Question: I'm new to developing on the Mac and am looking to implement an interface similar to Spotlight's - the main part which seems to be an expanding table/grid view.

I was wondering if there is a component Apple provides for creating something like this or is available open source else where.
Of course if not I'll just try and work something out myself but it's always worth checking!
Thanks for your help in advance.
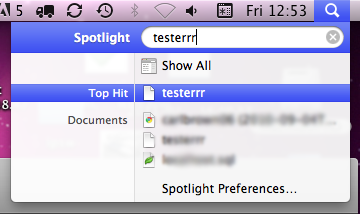
Answer: These days I'd go with a vertical stack view ( <URL>.
You can use its hiding priorities to guarantee the number of results you show will fit (it'll hide those it can't). Note, it doesn't reuse views like a table view reuses cell views, so it's only appropriate for a limited number of "results" in your case, especially since it doesn't make sense to add a bunch of subviews that'll never appear. I'd go so far as to say outright you shouldn't use it for lists of things you intend to scroll (in this case, go with a table view).
The priority setting can be used to make sure your assumption of what should be "enough" results doesn't cause ugly layout issues by letting the stack view "sacrifice" the last few.
You can even emulate Spotlight's "Spotlight Preferences" entry (or a "show all" option) by adding it last and setting its priority to required (1000) so it always stays put even if result entries above it are hidden due to lack of space.
Lately all my UI designs for 10.11 (and beyond) have been making use of them. I keep finding new ways to simplify my layouts with them. Given how lightweight they are, they should be your go-to solution unless you need something more complex (Apple engineers stated in WWDC videos they're intended to be used in this way).
This is private Apple API. I don't know of any open-source initiatives that mimic it off-hand.
Were I trying to do it, I might use an NSTableView with no enclosing scroll view, no headers, two columns, right-justified lighter-colored text in the left column, the easily-googled image/text cell in the right column, with vertical grid lines turned on. The container view would observe the table view for frame changes and resize/reposition accordingly.
It might be a good idea also to see if the right/left justified text (or even the position of the columns) is different in languages with different sweep paths. Example: Arabic and Hebrew are read right-to-left. Better to adapt than to say "who cares" (he says flippantly while knowing full well his own apps have problems with this sort of thing :-)). You can test this by making sure such languages are installed on your computer, then switching between them and testing out Spotlight. Changing languages shouldn't pose an issue since the language switching UI doesn't rely on reading a foreign language. :-)